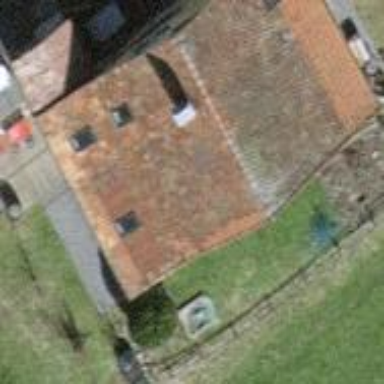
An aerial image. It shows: Simple house.